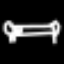
Label: bed